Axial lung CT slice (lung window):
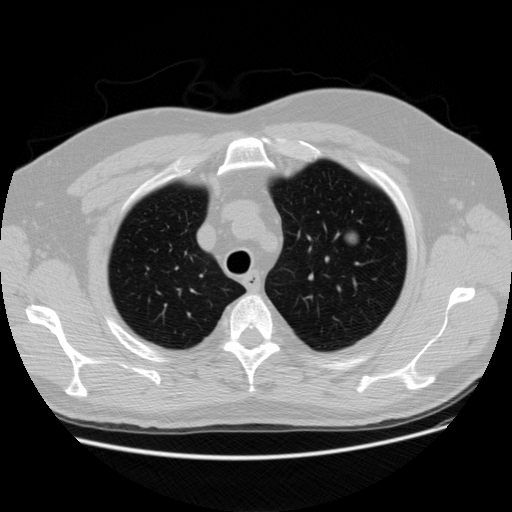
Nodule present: yes
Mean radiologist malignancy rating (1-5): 3.75